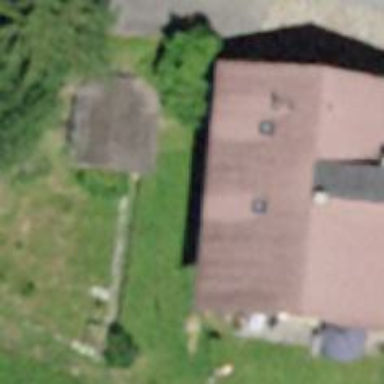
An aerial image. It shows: Gabled building.